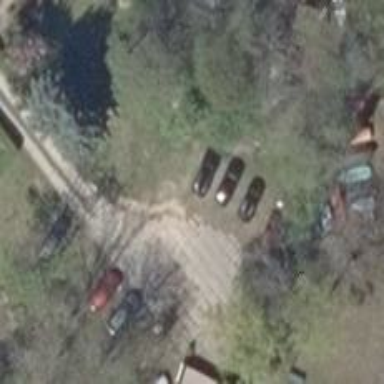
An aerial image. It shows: Parking area with surface.